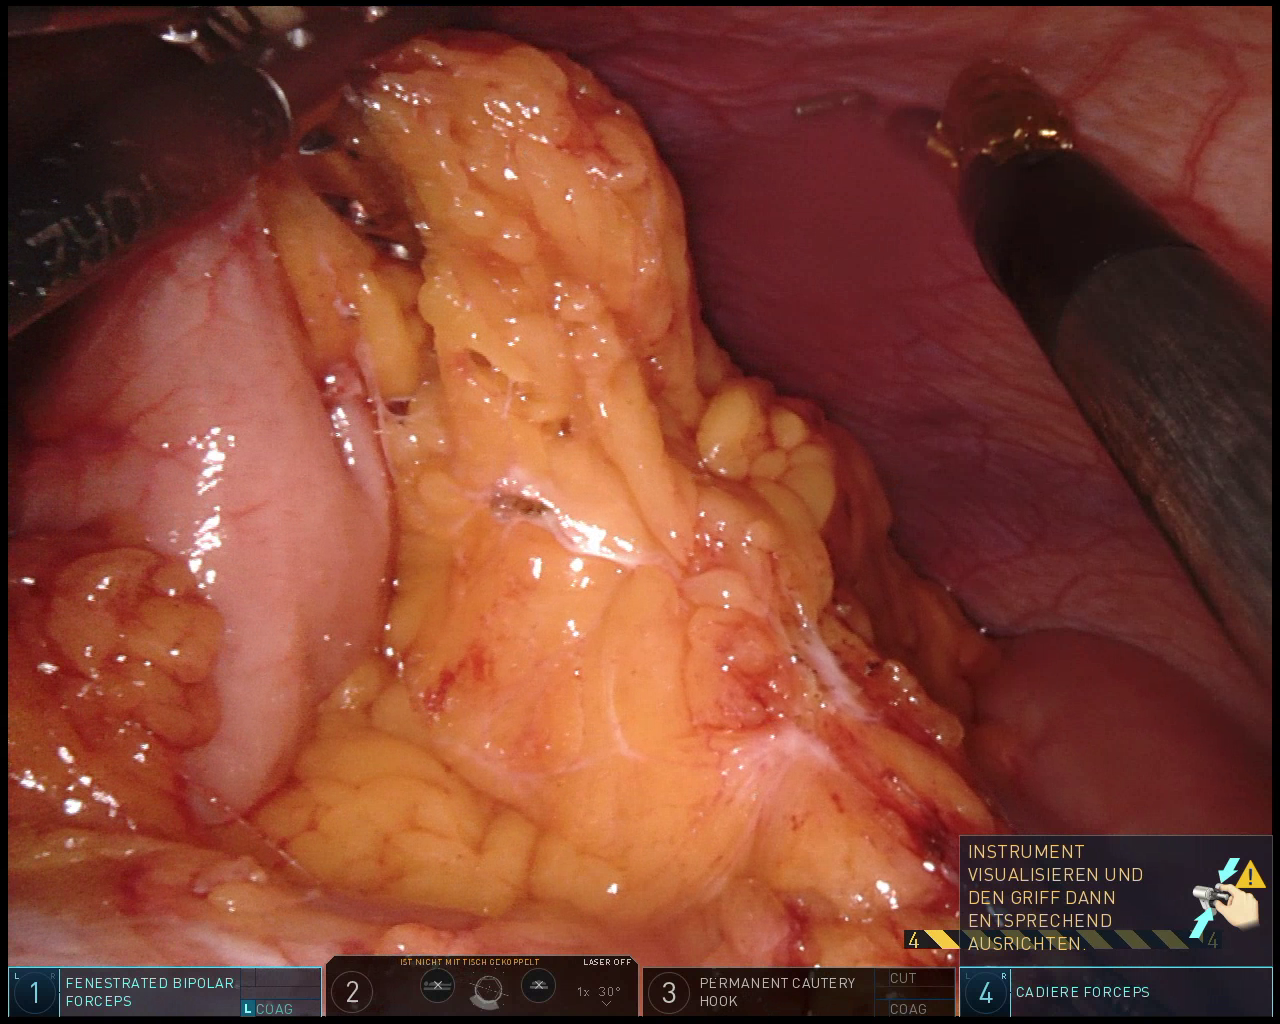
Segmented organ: abdominal_wall
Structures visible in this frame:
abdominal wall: yes
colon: yes
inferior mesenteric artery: no
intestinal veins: no
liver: no
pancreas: no
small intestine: no
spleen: no
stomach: yes
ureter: no
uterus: no
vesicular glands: no